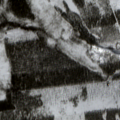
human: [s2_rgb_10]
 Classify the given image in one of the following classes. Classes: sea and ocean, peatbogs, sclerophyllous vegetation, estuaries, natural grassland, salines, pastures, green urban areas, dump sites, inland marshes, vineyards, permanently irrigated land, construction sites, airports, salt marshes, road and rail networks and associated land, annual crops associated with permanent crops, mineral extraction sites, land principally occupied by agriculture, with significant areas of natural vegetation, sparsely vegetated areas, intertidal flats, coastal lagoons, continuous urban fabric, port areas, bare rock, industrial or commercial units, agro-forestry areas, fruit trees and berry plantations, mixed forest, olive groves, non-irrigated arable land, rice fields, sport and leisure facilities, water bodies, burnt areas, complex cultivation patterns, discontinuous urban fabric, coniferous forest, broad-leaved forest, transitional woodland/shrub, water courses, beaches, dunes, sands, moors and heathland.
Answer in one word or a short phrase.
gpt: coniferous forest, transitional woodland/shrub, peatbogs